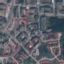
Land use / land cover: Residential